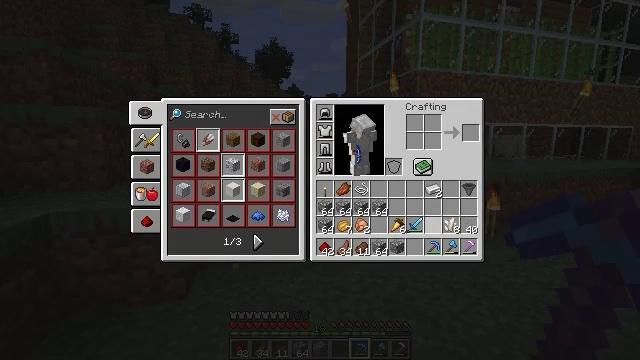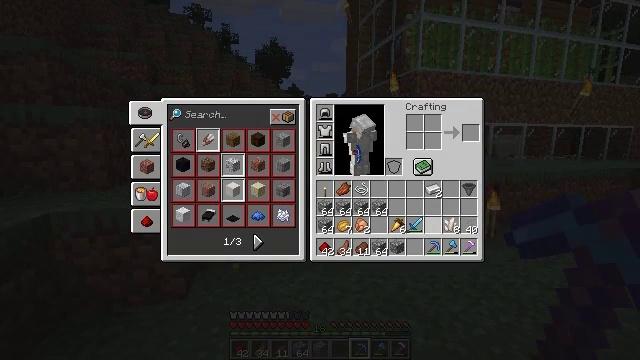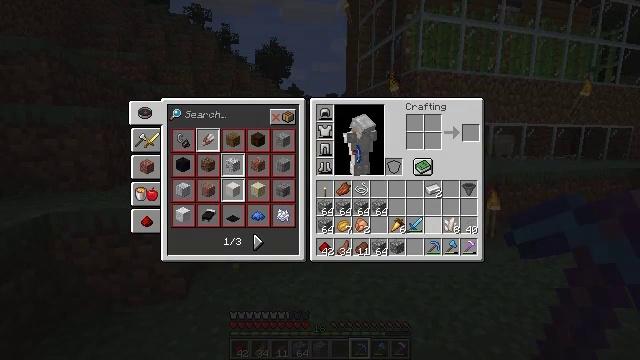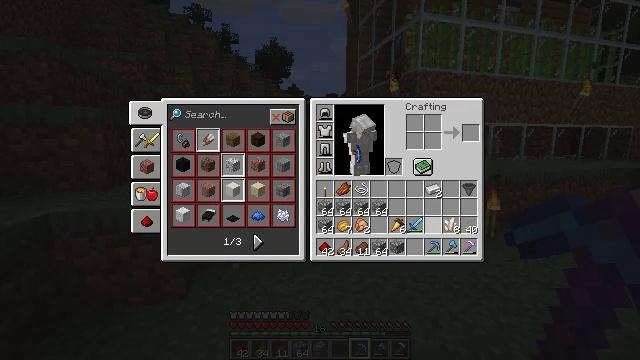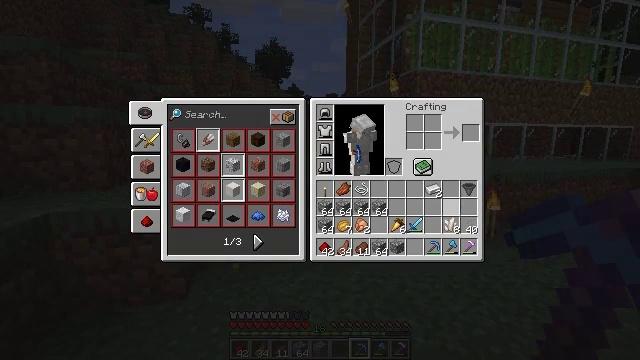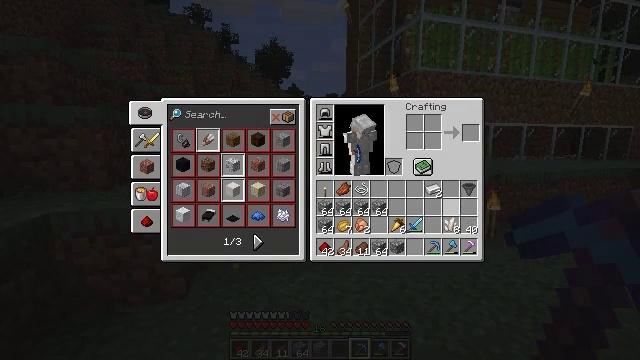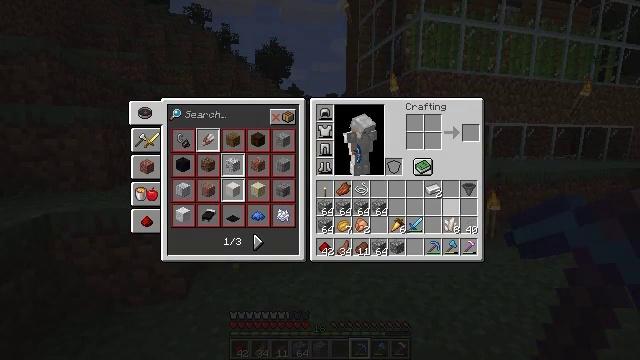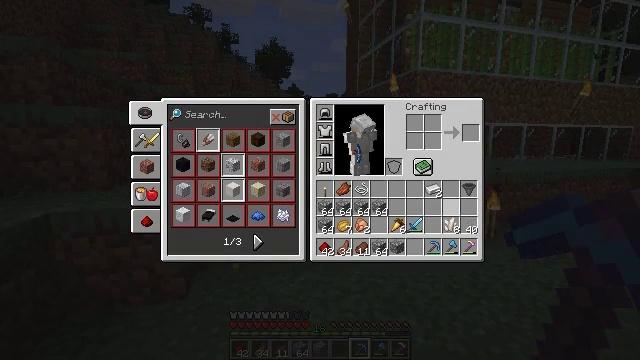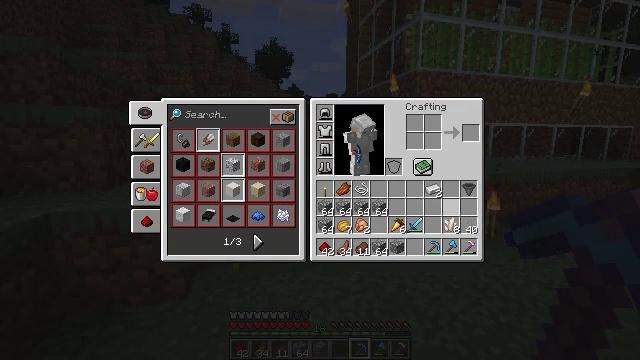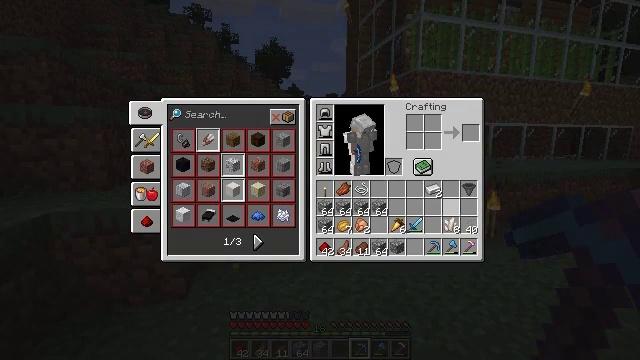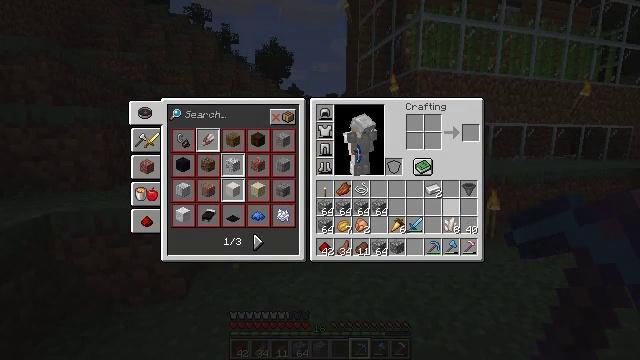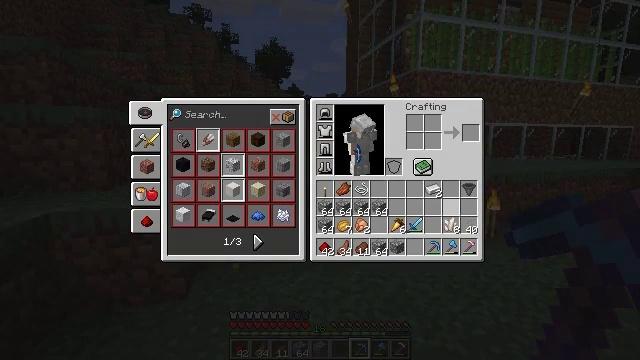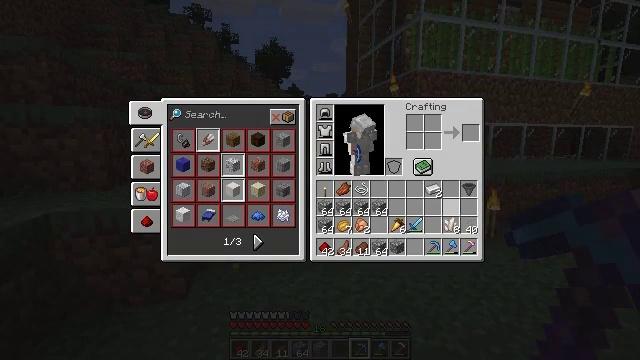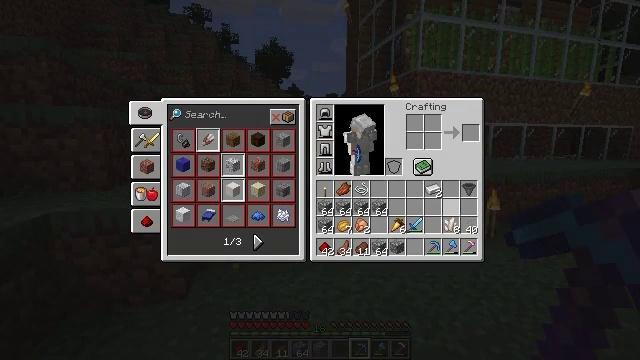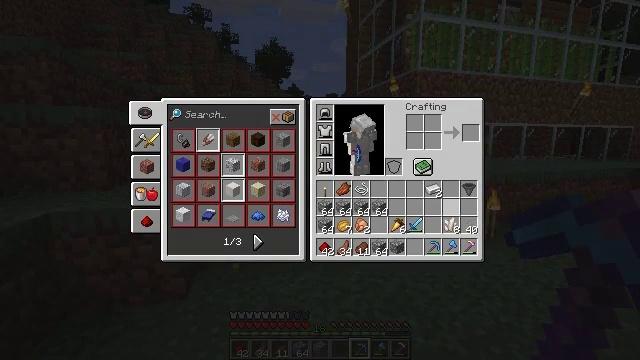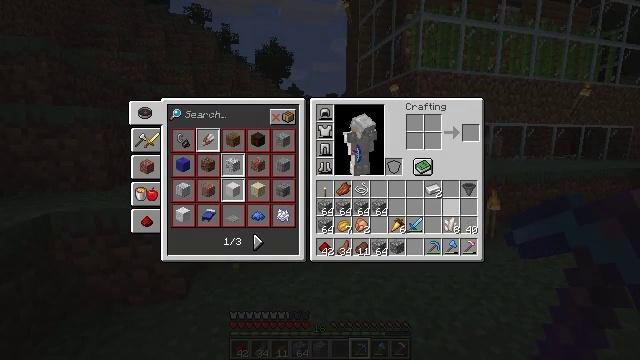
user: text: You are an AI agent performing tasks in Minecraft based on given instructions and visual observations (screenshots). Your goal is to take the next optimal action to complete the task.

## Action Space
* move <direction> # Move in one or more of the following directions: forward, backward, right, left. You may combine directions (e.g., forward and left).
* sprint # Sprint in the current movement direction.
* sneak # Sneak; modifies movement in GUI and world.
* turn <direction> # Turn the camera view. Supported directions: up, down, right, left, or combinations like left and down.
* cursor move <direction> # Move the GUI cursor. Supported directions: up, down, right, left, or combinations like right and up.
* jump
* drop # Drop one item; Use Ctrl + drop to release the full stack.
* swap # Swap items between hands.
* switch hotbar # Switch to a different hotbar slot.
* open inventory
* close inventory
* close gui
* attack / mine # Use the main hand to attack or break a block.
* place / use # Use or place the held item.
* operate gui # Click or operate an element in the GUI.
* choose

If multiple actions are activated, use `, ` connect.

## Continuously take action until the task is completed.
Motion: motion action
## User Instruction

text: Harvest wheat from the field.
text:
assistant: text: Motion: no_op
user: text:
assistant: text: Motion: no_op
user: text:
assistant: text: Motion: no_op
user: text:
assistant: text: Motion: no_op
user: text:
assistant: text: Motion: no_op
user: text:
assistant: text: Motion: no_op
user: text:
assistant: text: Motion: no_op
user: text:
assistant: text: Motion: no_op
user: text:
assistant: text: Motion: no_op
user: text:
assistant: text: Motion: no_op
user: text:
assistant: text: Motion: no_op
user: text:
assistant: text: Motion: no_op
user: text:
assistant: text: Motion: no_op
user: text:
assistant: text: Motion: no_op
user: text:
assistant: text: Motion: no_op
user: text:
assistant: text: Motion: no_op
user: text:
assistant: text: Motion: no_op
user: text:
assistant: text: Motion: no_op
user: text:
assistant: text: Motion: no_op
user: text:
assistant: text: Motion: no_op
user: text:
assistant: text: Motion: no_op
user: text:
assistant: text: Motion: no_op
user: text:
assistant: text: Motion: no_op
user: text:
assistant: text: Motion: no_op
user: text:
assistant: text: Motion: no_op
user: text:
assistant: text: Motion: no_op
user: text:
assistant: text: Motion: no_op
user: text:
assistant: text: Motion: no_op
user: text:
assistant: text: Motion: no_op
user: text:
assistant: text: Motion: no_op